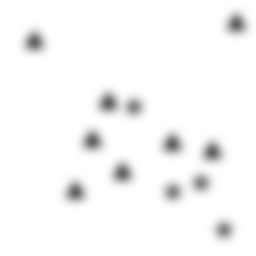
Squares: 0
Triangles: 8
Stars: 4
Total shapes: 12